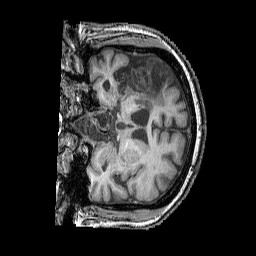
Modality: T1w
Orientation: coronal
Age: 48
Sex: male
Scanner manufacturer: siemens
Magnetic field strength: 3 T
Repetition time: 2.25 s
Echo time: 0.00411 s